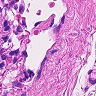
Metastatic tissue present: no